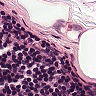
Metastatic tissue present: no